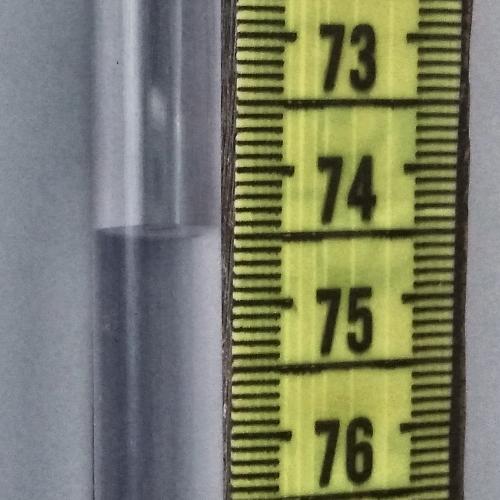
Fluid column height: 74.5 cm